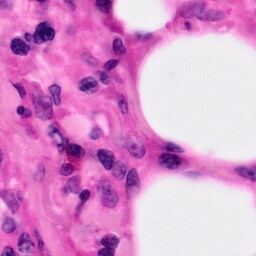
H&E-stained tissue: Pancreatic